Interaction volume radius: 10 \u00c5
Interaction volume height: 10 \u00c5
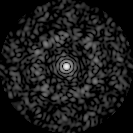
Disorder parameter: 0.8339